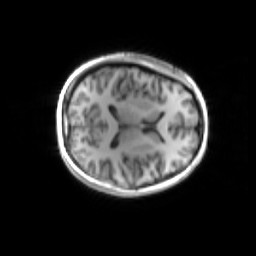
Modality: inplaneT1
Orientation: axial
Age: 20
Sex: female
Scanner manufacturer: siemens
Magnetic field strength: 3 T
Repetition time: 1.2 s
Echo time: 0.00251 s